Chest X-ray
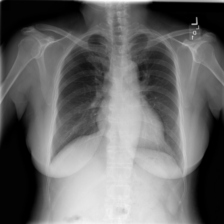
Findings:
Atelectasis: negative
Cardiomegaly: negative
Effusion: negative
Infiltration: negative
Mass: negative
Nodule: negative
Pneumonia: negative
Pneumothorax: negative
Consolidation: negative
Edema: negative
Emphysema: negative
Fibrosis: negative
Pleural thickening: negative
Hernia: negative